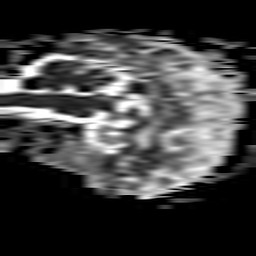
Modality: ADC
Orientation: sagittal
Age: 65
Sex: female
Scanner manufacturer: philips
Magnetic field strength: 3 T
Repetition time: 3.076 s
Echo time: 0.076 s